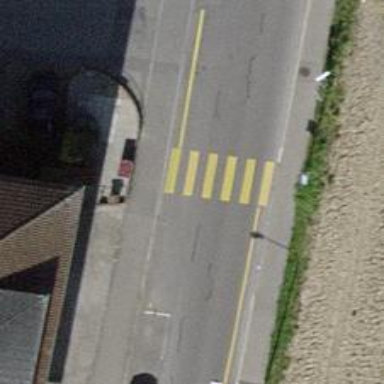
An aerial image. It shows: Marked crossing on the road.